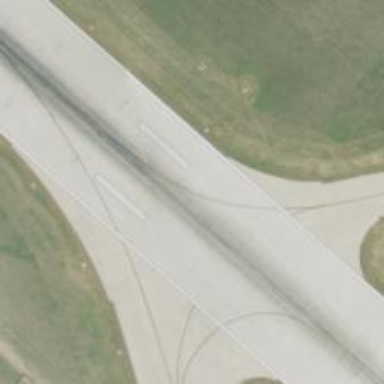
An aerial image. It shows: Image of taxiway at airport.